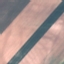
Land use / land cover: AnnualCrop